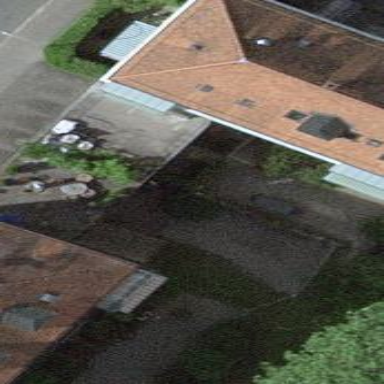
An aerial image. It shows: Flat-roofed garage building.